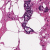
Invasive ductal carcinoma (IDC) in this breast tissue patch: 0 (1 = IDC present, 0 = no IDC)